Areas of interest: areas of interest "Sport and cultural"
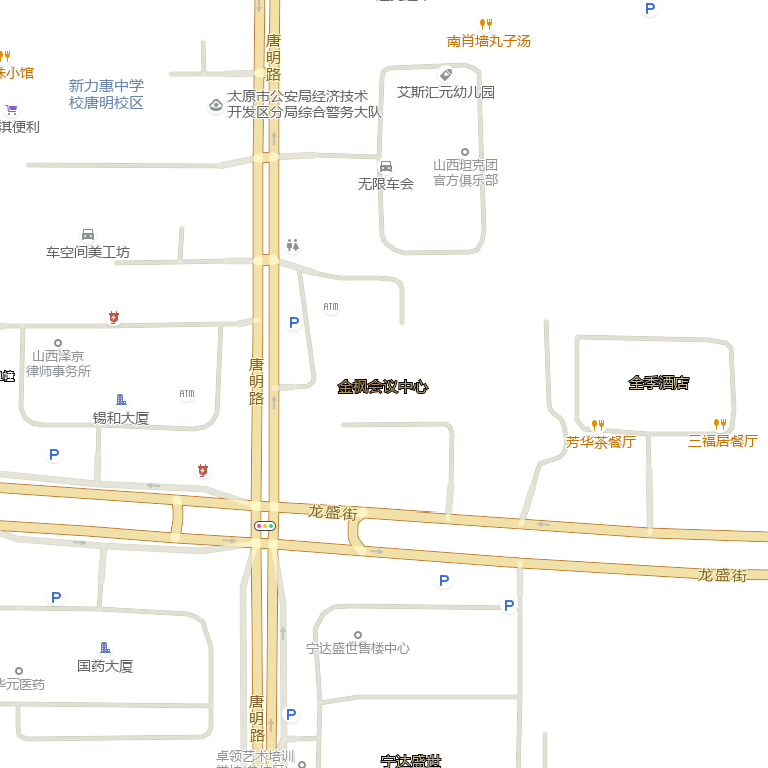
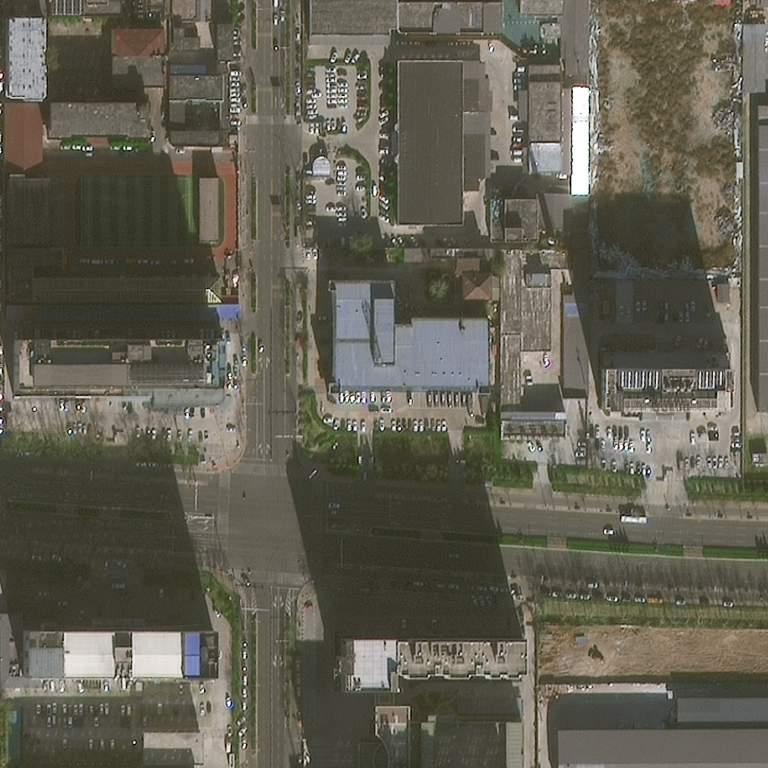